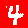
Digit: 4